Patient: sex M, age 48
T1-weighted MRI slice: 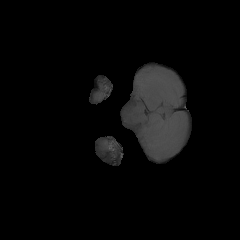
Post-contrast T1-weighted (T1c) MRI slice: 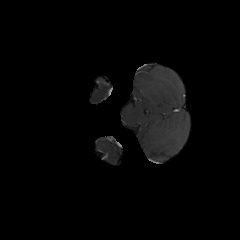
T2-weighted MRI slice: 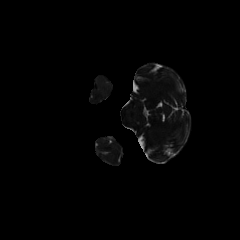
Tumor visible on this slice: no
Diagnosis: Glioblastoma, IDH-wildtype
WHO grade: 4